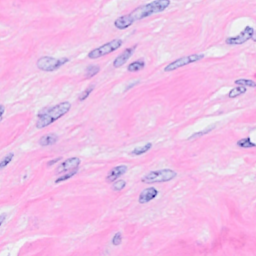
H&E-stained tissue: Breast